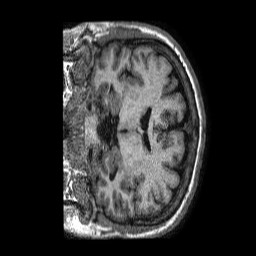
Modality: T1w
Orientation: coronal
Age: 37
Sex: male
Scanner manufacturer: philips
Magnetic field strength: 1.5 T
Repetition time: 0.008405 s
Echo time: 0.003861 s